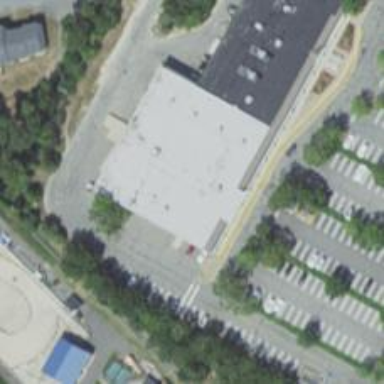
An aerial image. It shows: Fitness centre on leisure land.